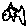
Label: fish